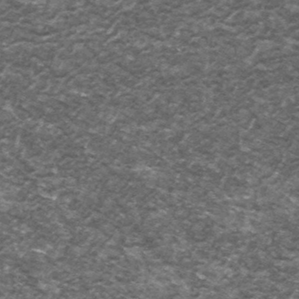
Label: frost